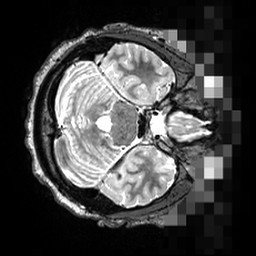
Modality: T2w
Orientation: axial
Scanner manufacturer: siemens
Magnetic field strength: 3 T
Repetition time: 3.2 s
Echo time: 0.564 s